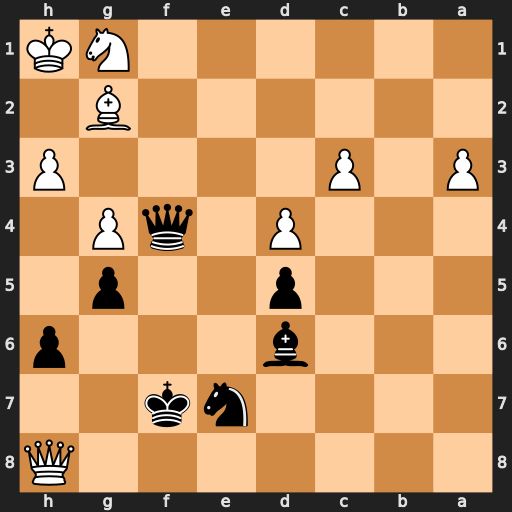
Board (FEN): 7Q/4nk2/3b3p/3p2p1/3P1qP1/P1P4P/6B1/6NK
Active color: b
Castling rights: -
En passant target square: -
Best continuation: Qh2#